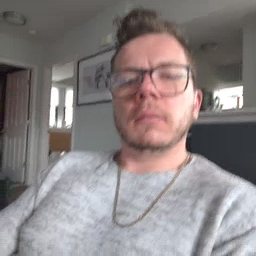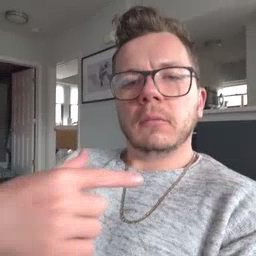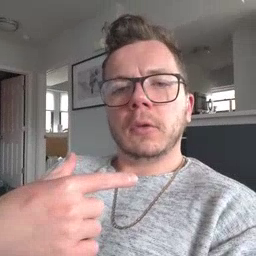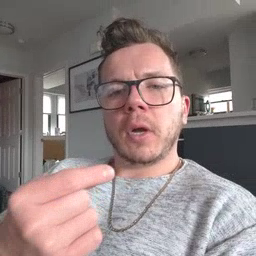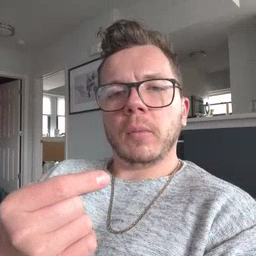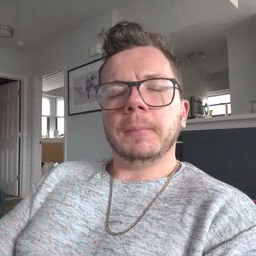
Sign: go